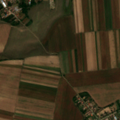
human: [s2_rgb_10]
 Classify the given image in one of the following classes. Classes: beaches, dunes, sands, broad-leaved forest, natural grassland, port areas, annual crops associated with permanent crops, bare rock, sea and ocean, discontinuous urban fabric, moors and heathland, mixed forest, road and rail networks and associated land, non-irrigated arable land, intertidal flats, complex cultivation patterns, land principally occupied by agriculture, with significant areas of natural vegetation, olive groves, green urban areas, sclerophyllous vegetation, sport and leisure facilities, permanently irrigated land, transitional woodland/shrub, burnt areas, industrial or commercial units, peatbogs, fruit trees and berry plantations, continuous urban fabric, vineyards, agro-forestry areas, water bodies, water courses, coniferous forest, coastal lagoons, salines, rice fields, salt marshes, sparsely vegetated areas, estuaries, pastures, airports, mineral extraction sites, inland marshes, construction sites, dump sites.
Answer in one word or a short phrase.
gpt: discontinuous urban fabric, non-irrigated arable land, pastures